Field crop: maize
Growth stage: 2
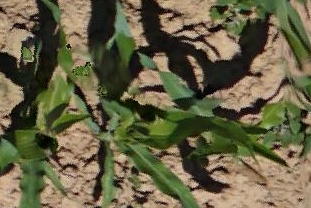
Species: maize